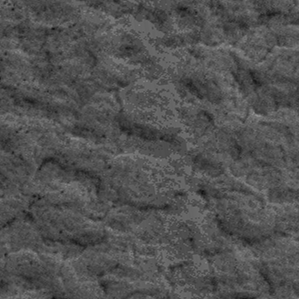
Label: frost